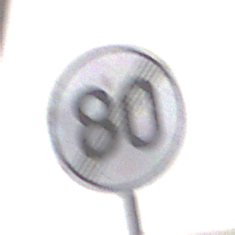
Verkehrszeichen: EndeGeschwindigkeit80
Umgebung: Roofed, Urban
Tageszeit: MorningAfternoon
Wetter: PartlyCloudy
Licht: Natural
Jahreszeit: NotSpecified
Kontrast: MediumContrast